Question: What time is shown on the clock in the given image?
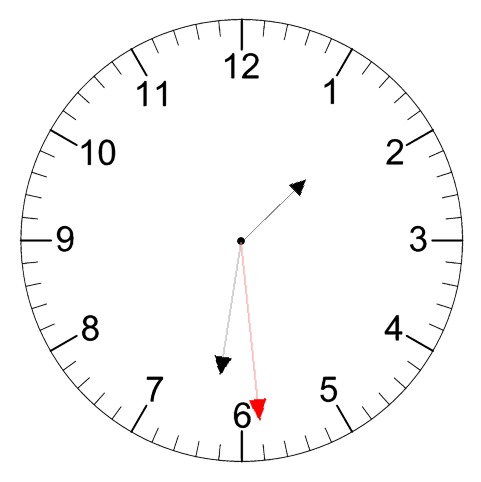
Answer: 01:31:29